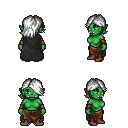
a pixel art fantasy rpg character, female body template, orc, green skin, black cape, robe skirt, white swoop hairstyle, cloth bracers, brown shoes, four views (front, back, left, right), 2x2 character sprite sheet, small pixel art, hard edges, no anti-aliasing